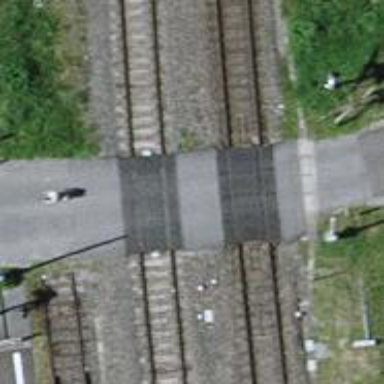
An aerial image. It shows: Full barrier level crossing on railway.